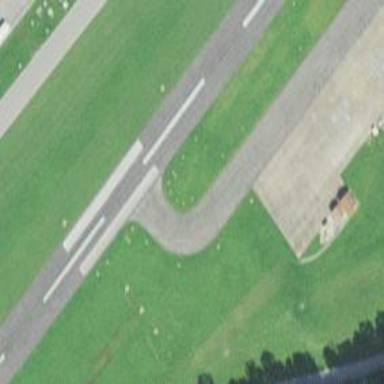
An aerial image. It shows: Image of taxiway at airport.